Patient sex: M
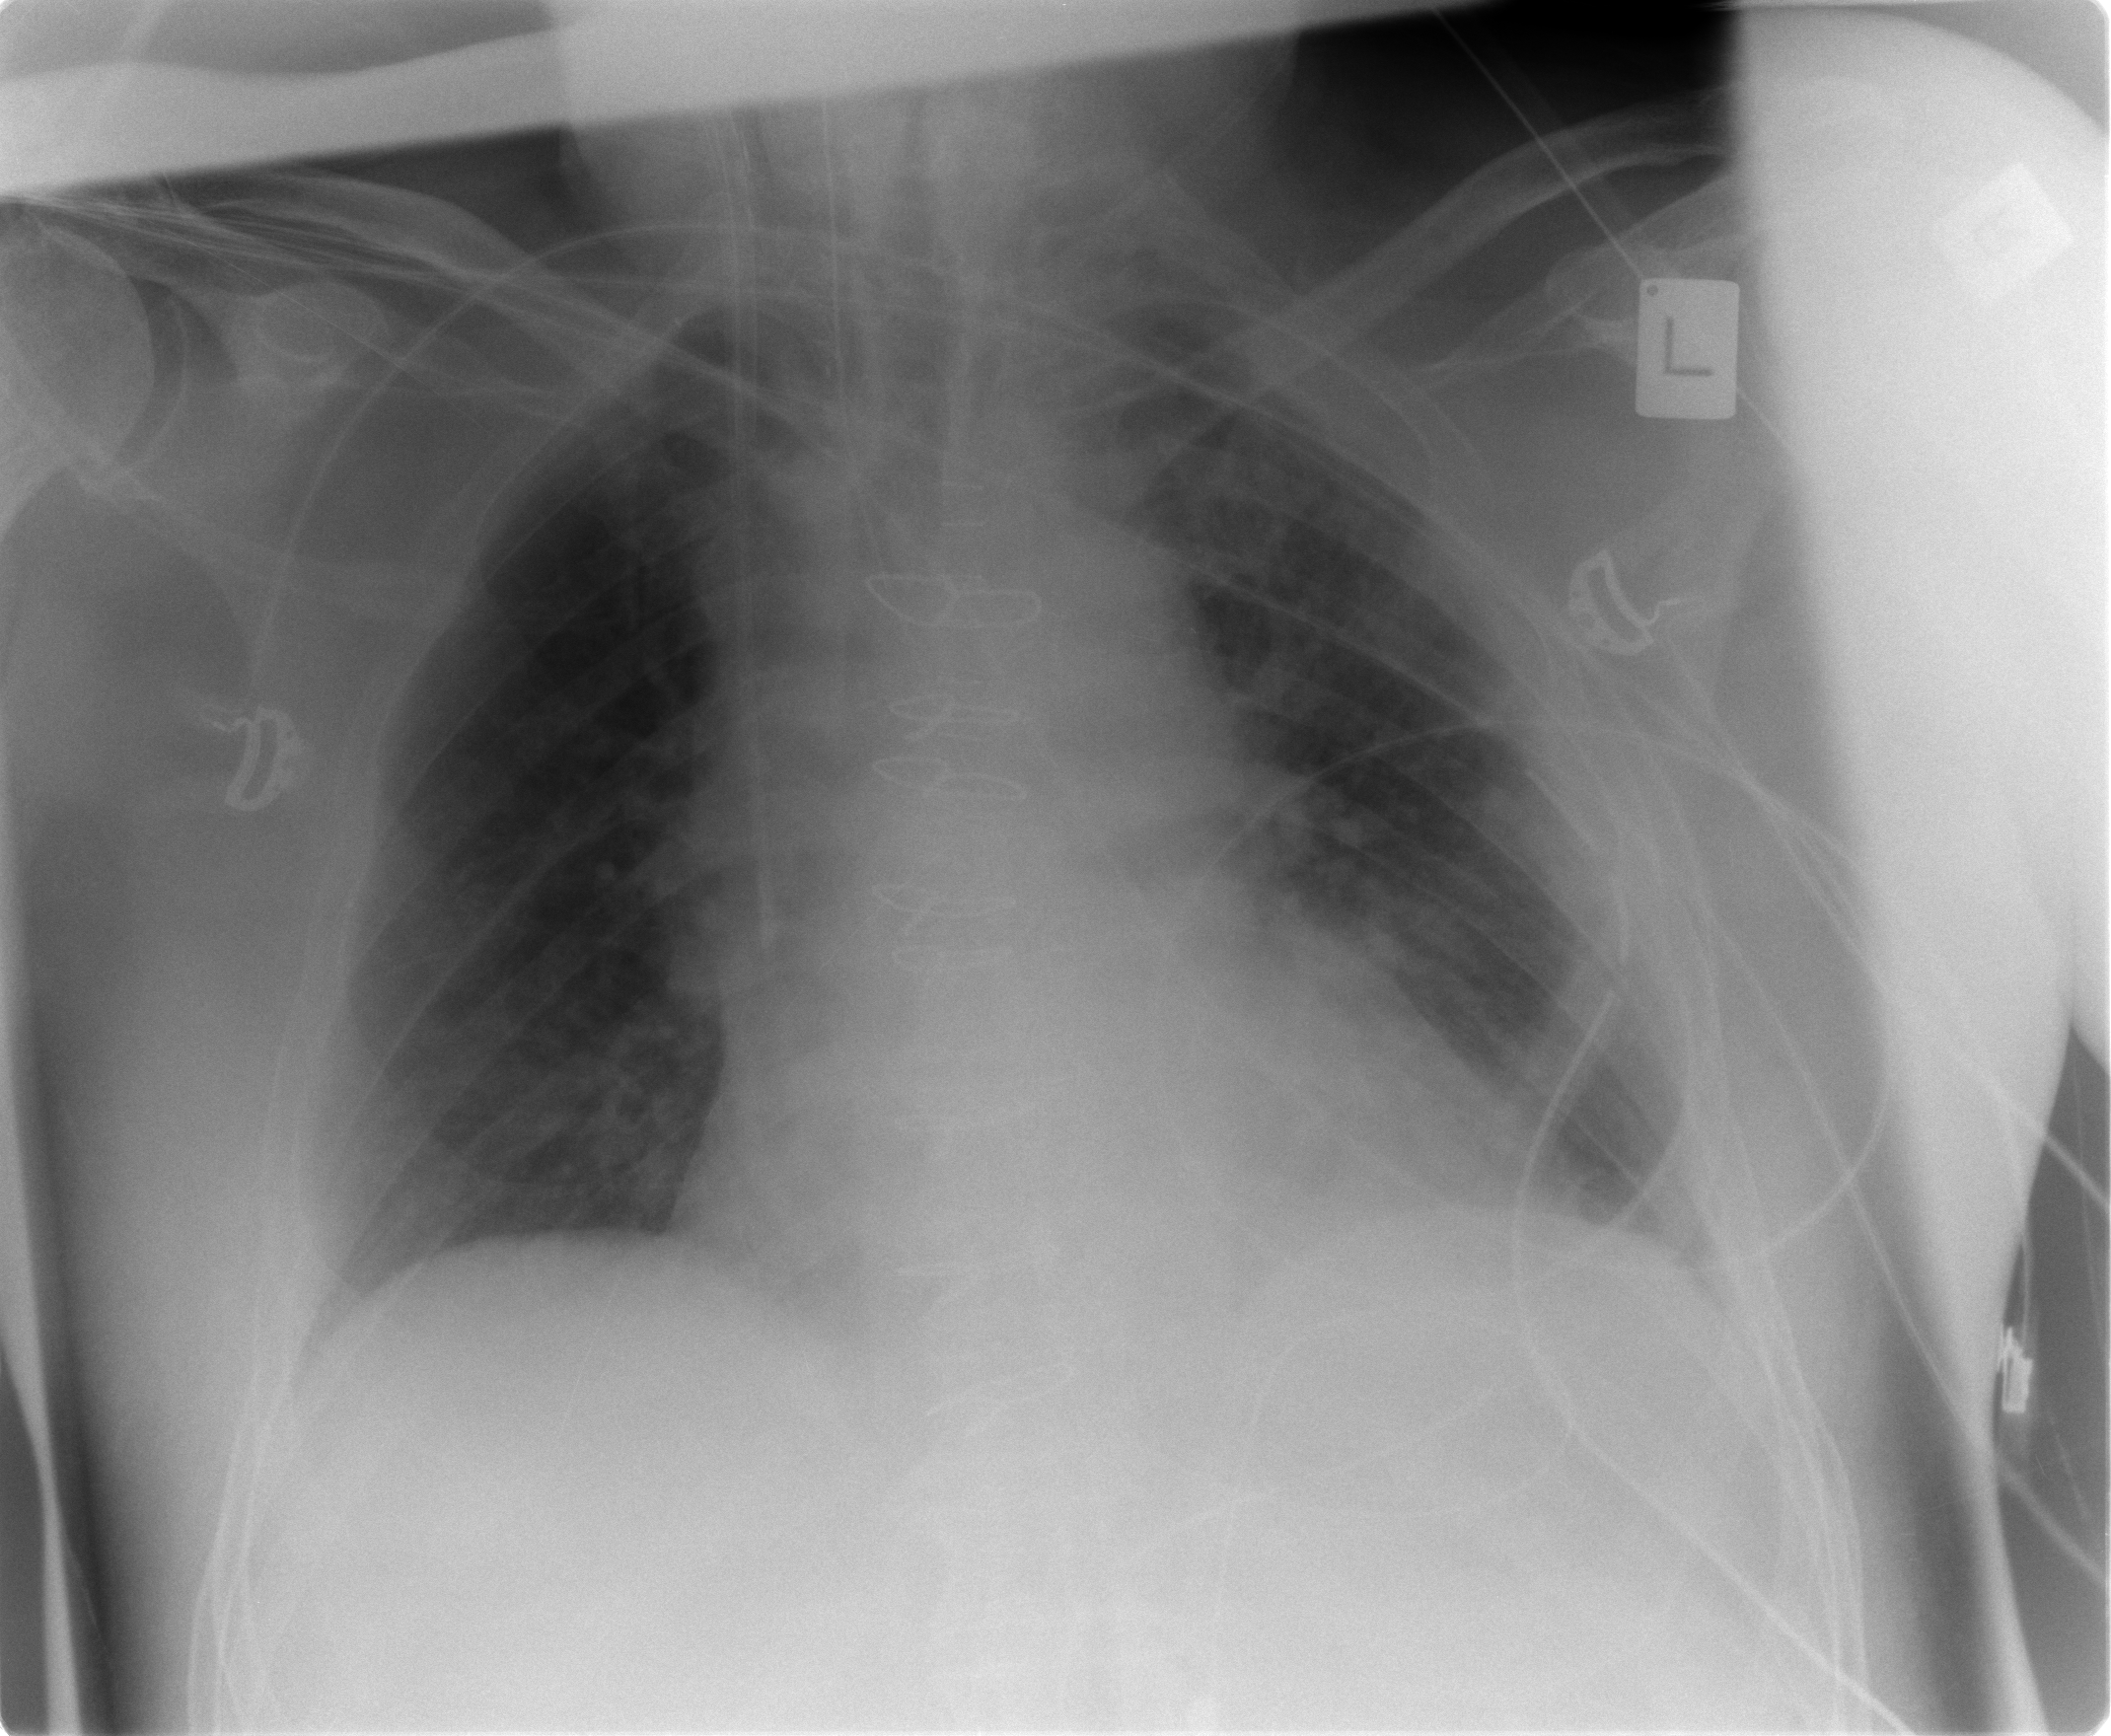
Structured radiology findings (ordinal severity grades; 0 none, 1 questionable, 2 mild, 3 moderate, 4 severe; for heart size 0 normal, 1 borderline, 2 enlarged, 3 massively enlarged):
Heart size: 0
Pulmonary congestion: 2
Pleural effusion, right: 0
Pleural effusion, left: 2
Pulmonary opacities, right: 0
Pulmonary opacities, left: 0
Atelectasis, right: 2
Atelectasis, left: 2